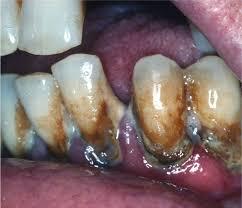
Condition: Gingivitis